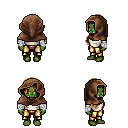
a pixel art fantasy rpg character, female body template, orc, green skin, white long-sleeve shirt, gold greaves, brown right-swept hairstyle, cloth hood, white cloth bandages, four views (front, back, left, right), 2x2 character sprite sheet, small pixel art, hard edges, no anti-aliasing